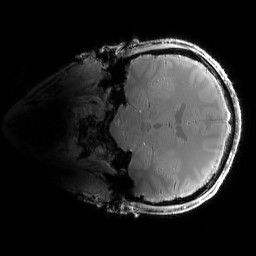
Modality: PDw
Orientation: coronal
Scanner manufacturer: siemens
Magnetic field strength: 6.98 T
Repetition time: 1.34 s
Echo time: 0.00266 s